Question: <URL>
I can't find the problem ,after starring at it for about 2 hours. This is the output:...... oh so in need to post even more details ignore this thing exactly what i wanted ....

'''
if(empty($data_missing)){
require_once('./mysqli_connect.php');
$stmt = mysqli_prepare($dbc,"INSERT INTO elev( Nume_elev, Nume_Parinte, Numar_tel, Numar_Tel_P, ADRESA, elev_id) VALUES( ?, ?, ?, ?, ?, NULL)");
if($stmt === FALSE){ die(mysqli_error($dbc)); }
mysqli_stmt_bind_param($stmt,"sssss", $Nume_elev, $Nume_Parinte, $Numar_tel, $Numar_Tel_P, $ADRESA);
mysqli_stmt_execute($stmt);
$affected_rows = mysqli_stmt_affected_rows($stmt);
if($affected_rows == 1){
echo 'Student Entered';
mysqli_stmt_close($stmt);
mysqli_close($dbc);
} else {
echo 'Error Occurred<br />';
echo mysqli_error($dbc);
mysqli_report(MYSQLI_REPORT_ERROR);
mysqli_stmt_close($stmt);
mysqli_close($dbc);
}
} else {
echo 'You need to enter the following data<br />';
foreach($data_missing as $missing){
echo "$missing<br />";
}
}
}
?>
'''
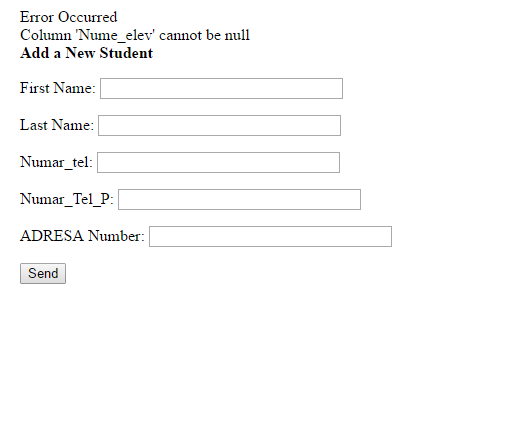
Answer: Dont use the NULL value for the auto increment column
'''
$stmt = mysqli_prepare($dbc,"INSERT INTO elev( Nume_elev, Nume_Parinte, Numar_tel, Numar_Tel_P, ADRESA)
VALUES( ?, ?, ?, ?, ?)");
mysqli_stmt_bind_param($stmt,"sssss", $Nume_elev, $Nume_Parinte, $Numar_tel, $Numar_Tel_P, $ADRESA);
'''
Also check the value of $Nume_elev. since you declared the column Nume_elev not to be null in database, it wont accept NULL or '' value while inserting data in to database.
Please decide what column values to be NULL and make the changes in the database table accordingly.